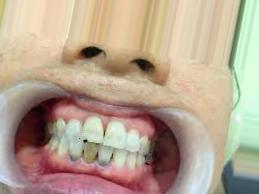
Condition: Tooth Discoloration